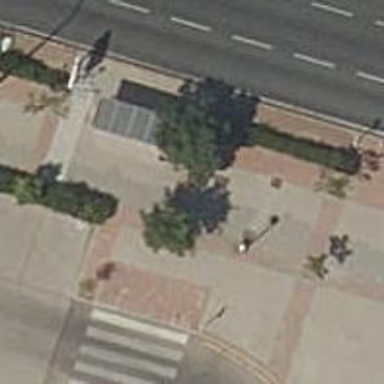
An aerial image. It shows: Bus stop with platform for public transport.